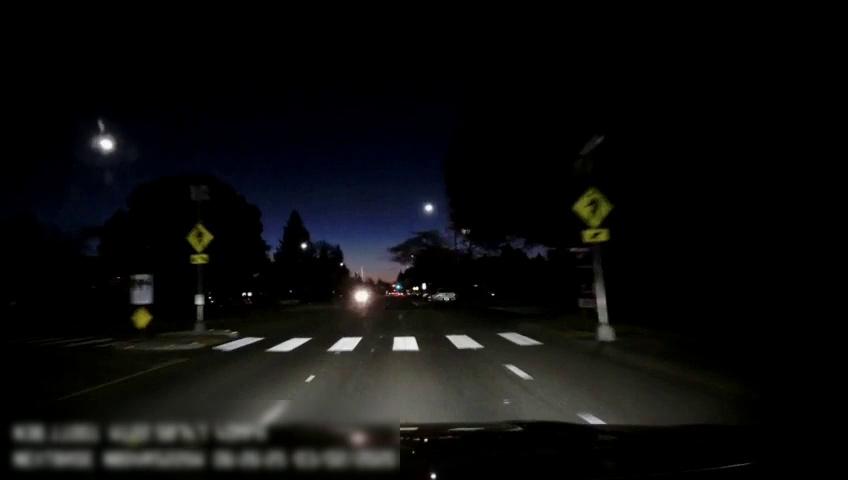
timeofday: Night
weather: Cloudy
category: Drivable Space
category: Vehicles | Truck
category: Lanes | Current Lane
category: Lanes | Current Lane
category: Lanes | Alternate Lane
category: Traffic | Signs
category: Traffic | Signs
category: Traffic | Signs
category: Traffic | Signs
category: Traffic | Signs
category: Traffic | Signs